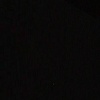
Label: space